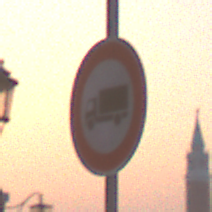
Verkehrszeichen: VerbotFuerKraftfahrzeugeUeberDreiKommaFuenfTonnen
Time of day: SunriseSunset
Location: Outdoor (Urban)
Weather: Clear
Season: NotSpecified
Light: Natural